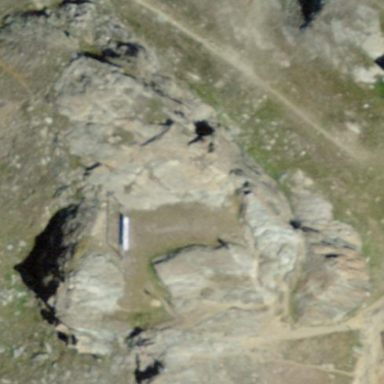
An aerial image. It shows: View of natural rock.